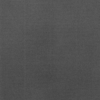
Label: dusty